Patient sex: M
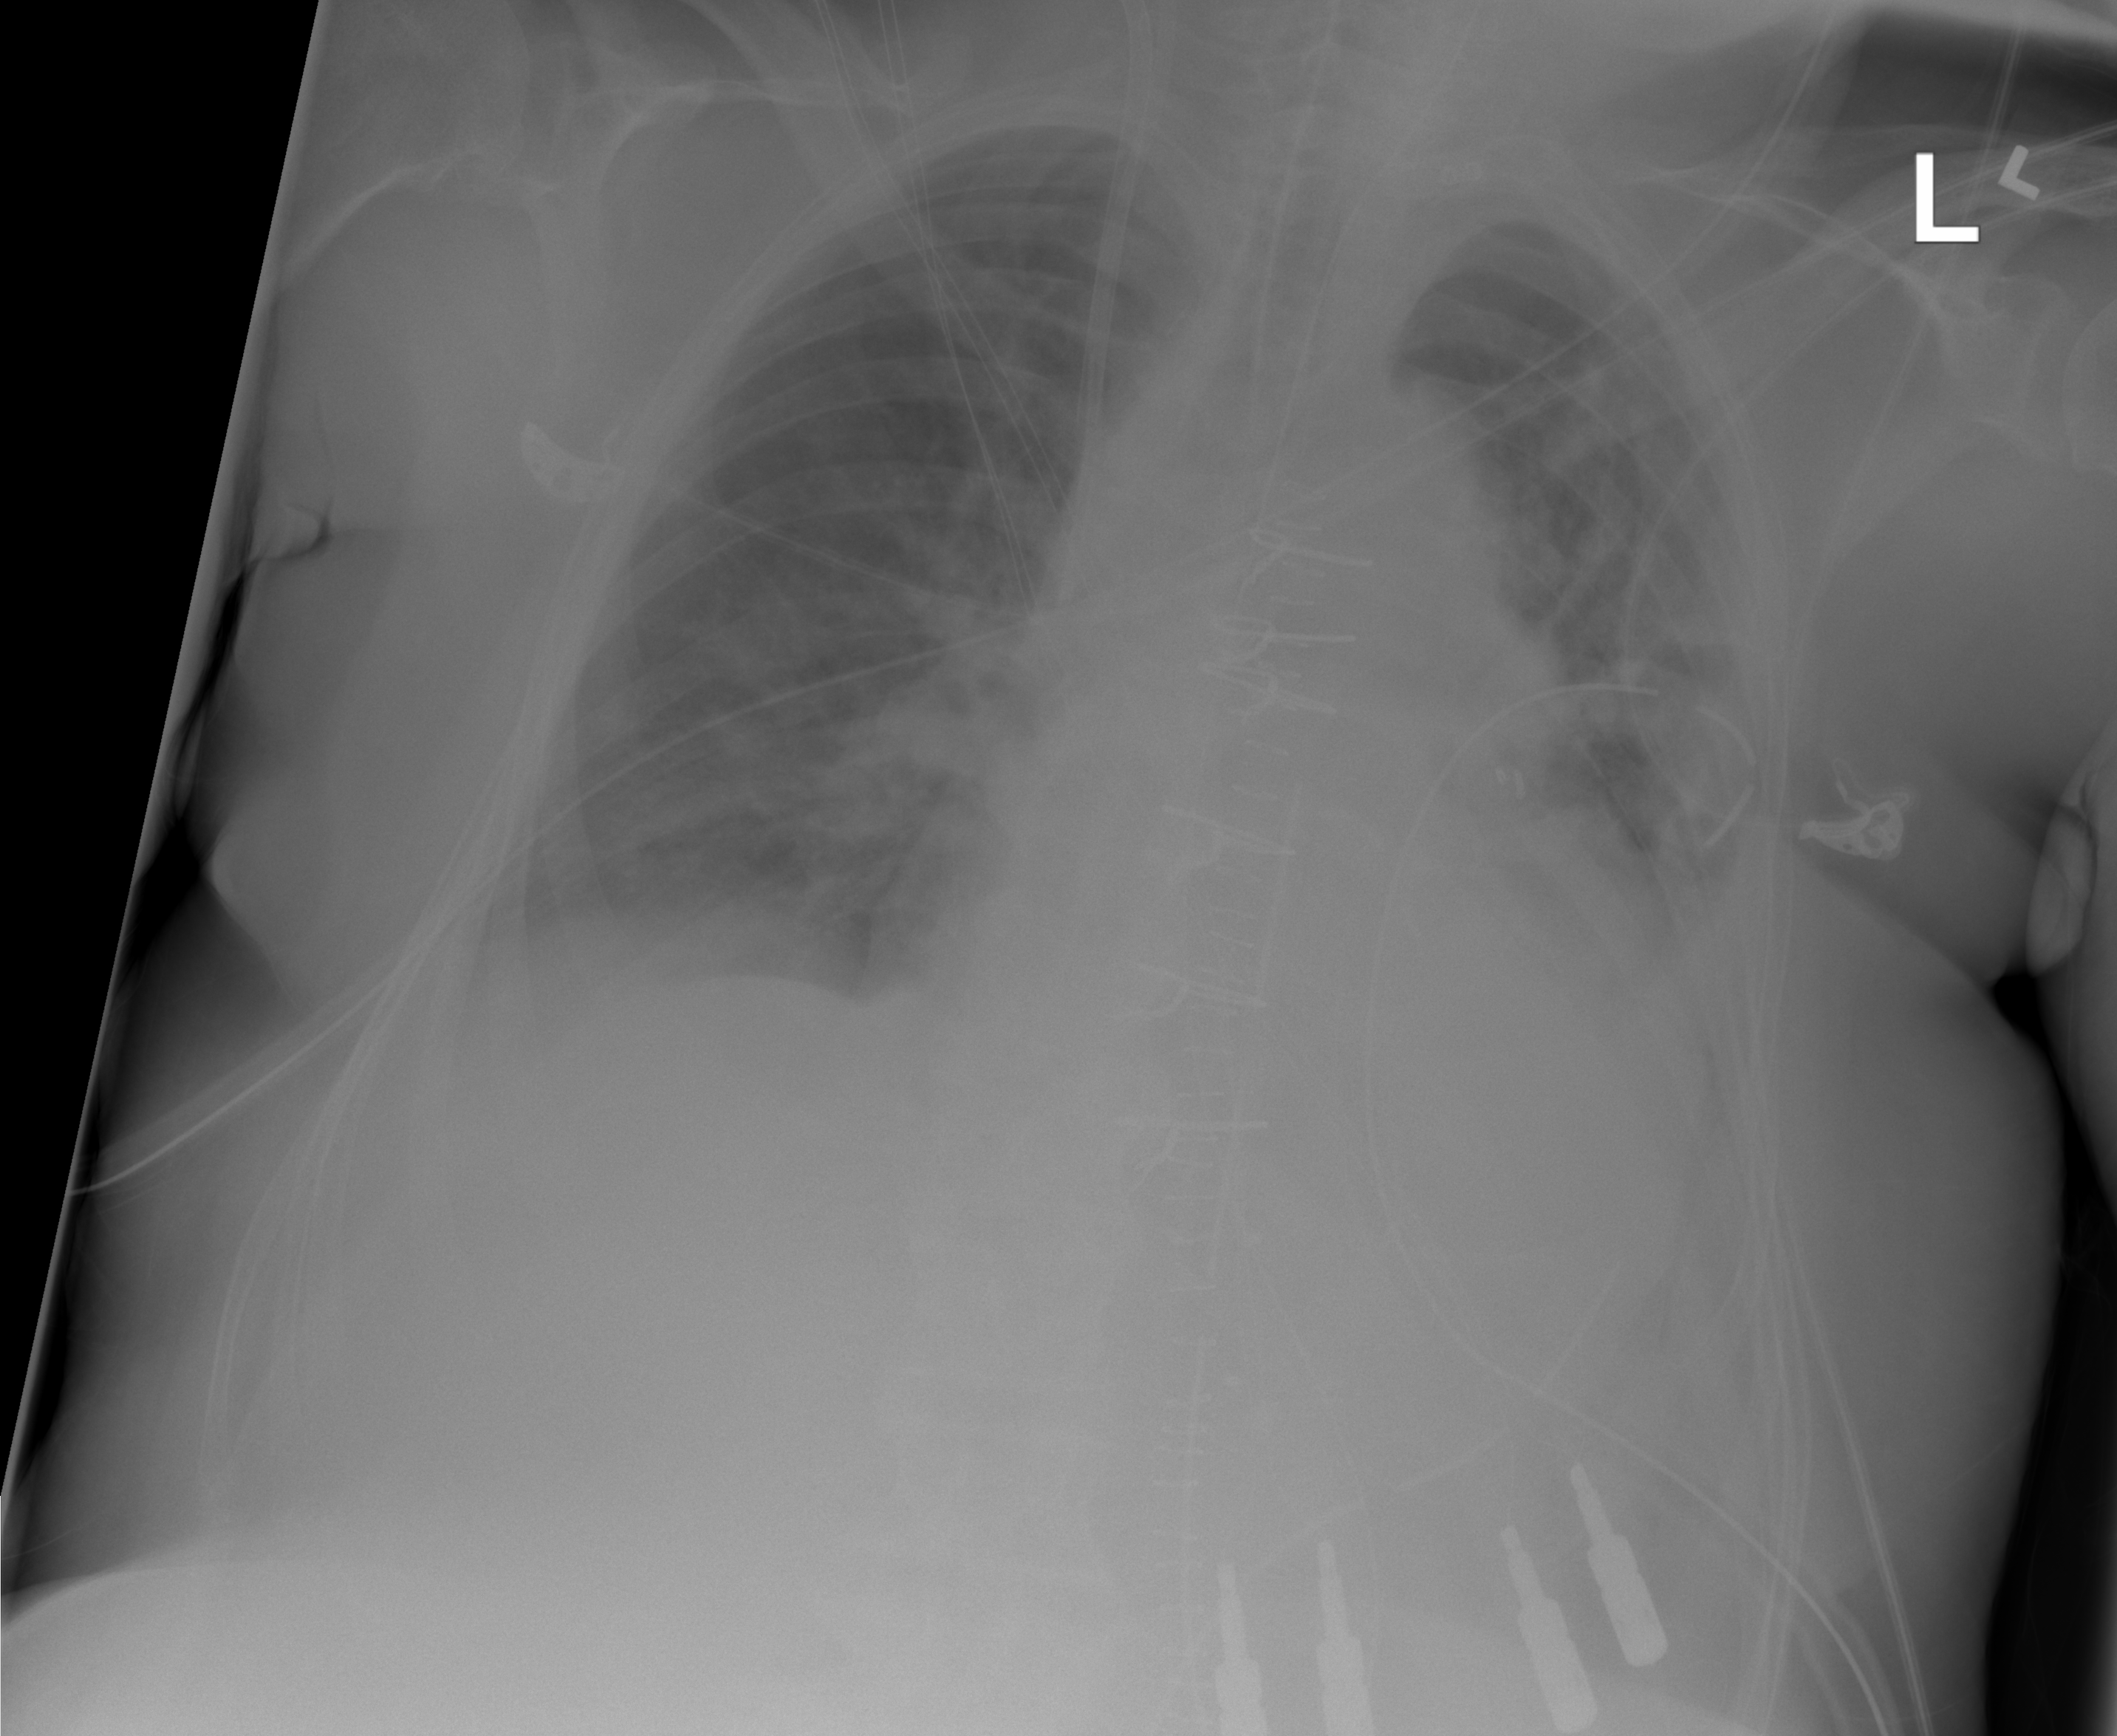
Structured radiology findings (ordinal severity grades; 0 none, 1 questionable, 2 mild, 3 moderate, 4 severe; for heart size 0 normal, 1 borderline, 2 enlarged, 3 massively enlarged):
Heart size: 2
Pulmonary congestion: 3
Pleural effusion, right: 2
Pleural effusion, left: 2
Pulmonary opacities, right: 0
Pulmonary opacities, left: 0
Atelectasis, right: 2
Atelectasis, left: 3